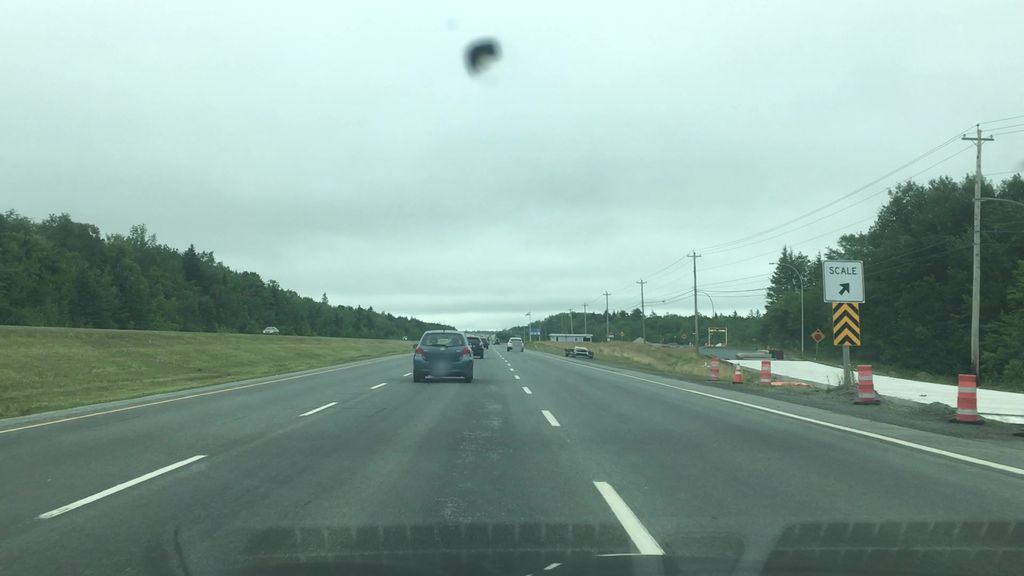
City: halifax